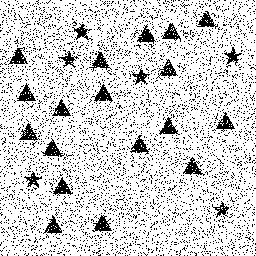
Squares: 0
Triangles: 18
Stars: 6
Total shapes: 24